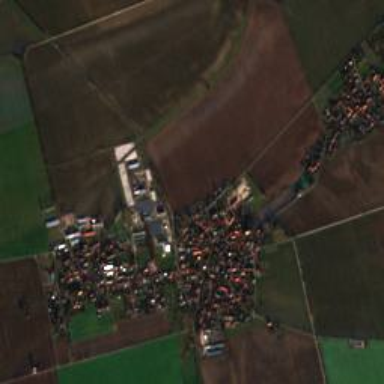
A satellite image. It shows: Village.